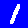
Digit: 1